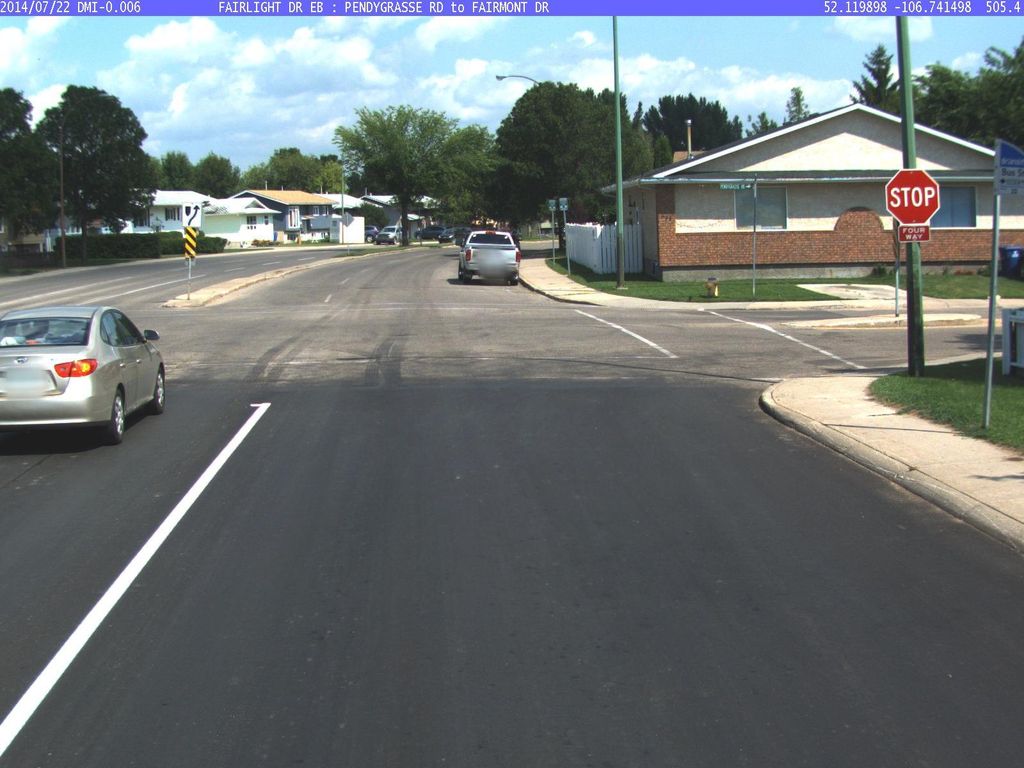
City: saskatoon